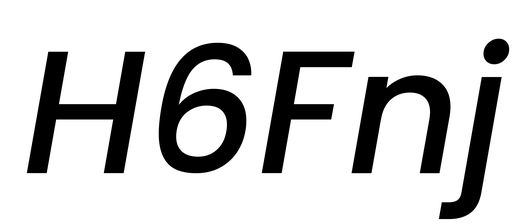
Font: Poppins-MediumItalic